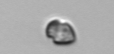
Label: Heterocapsa_rotundata